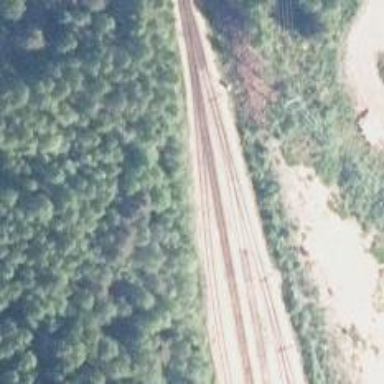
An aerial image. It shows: Rail track of class B1.